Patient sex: M
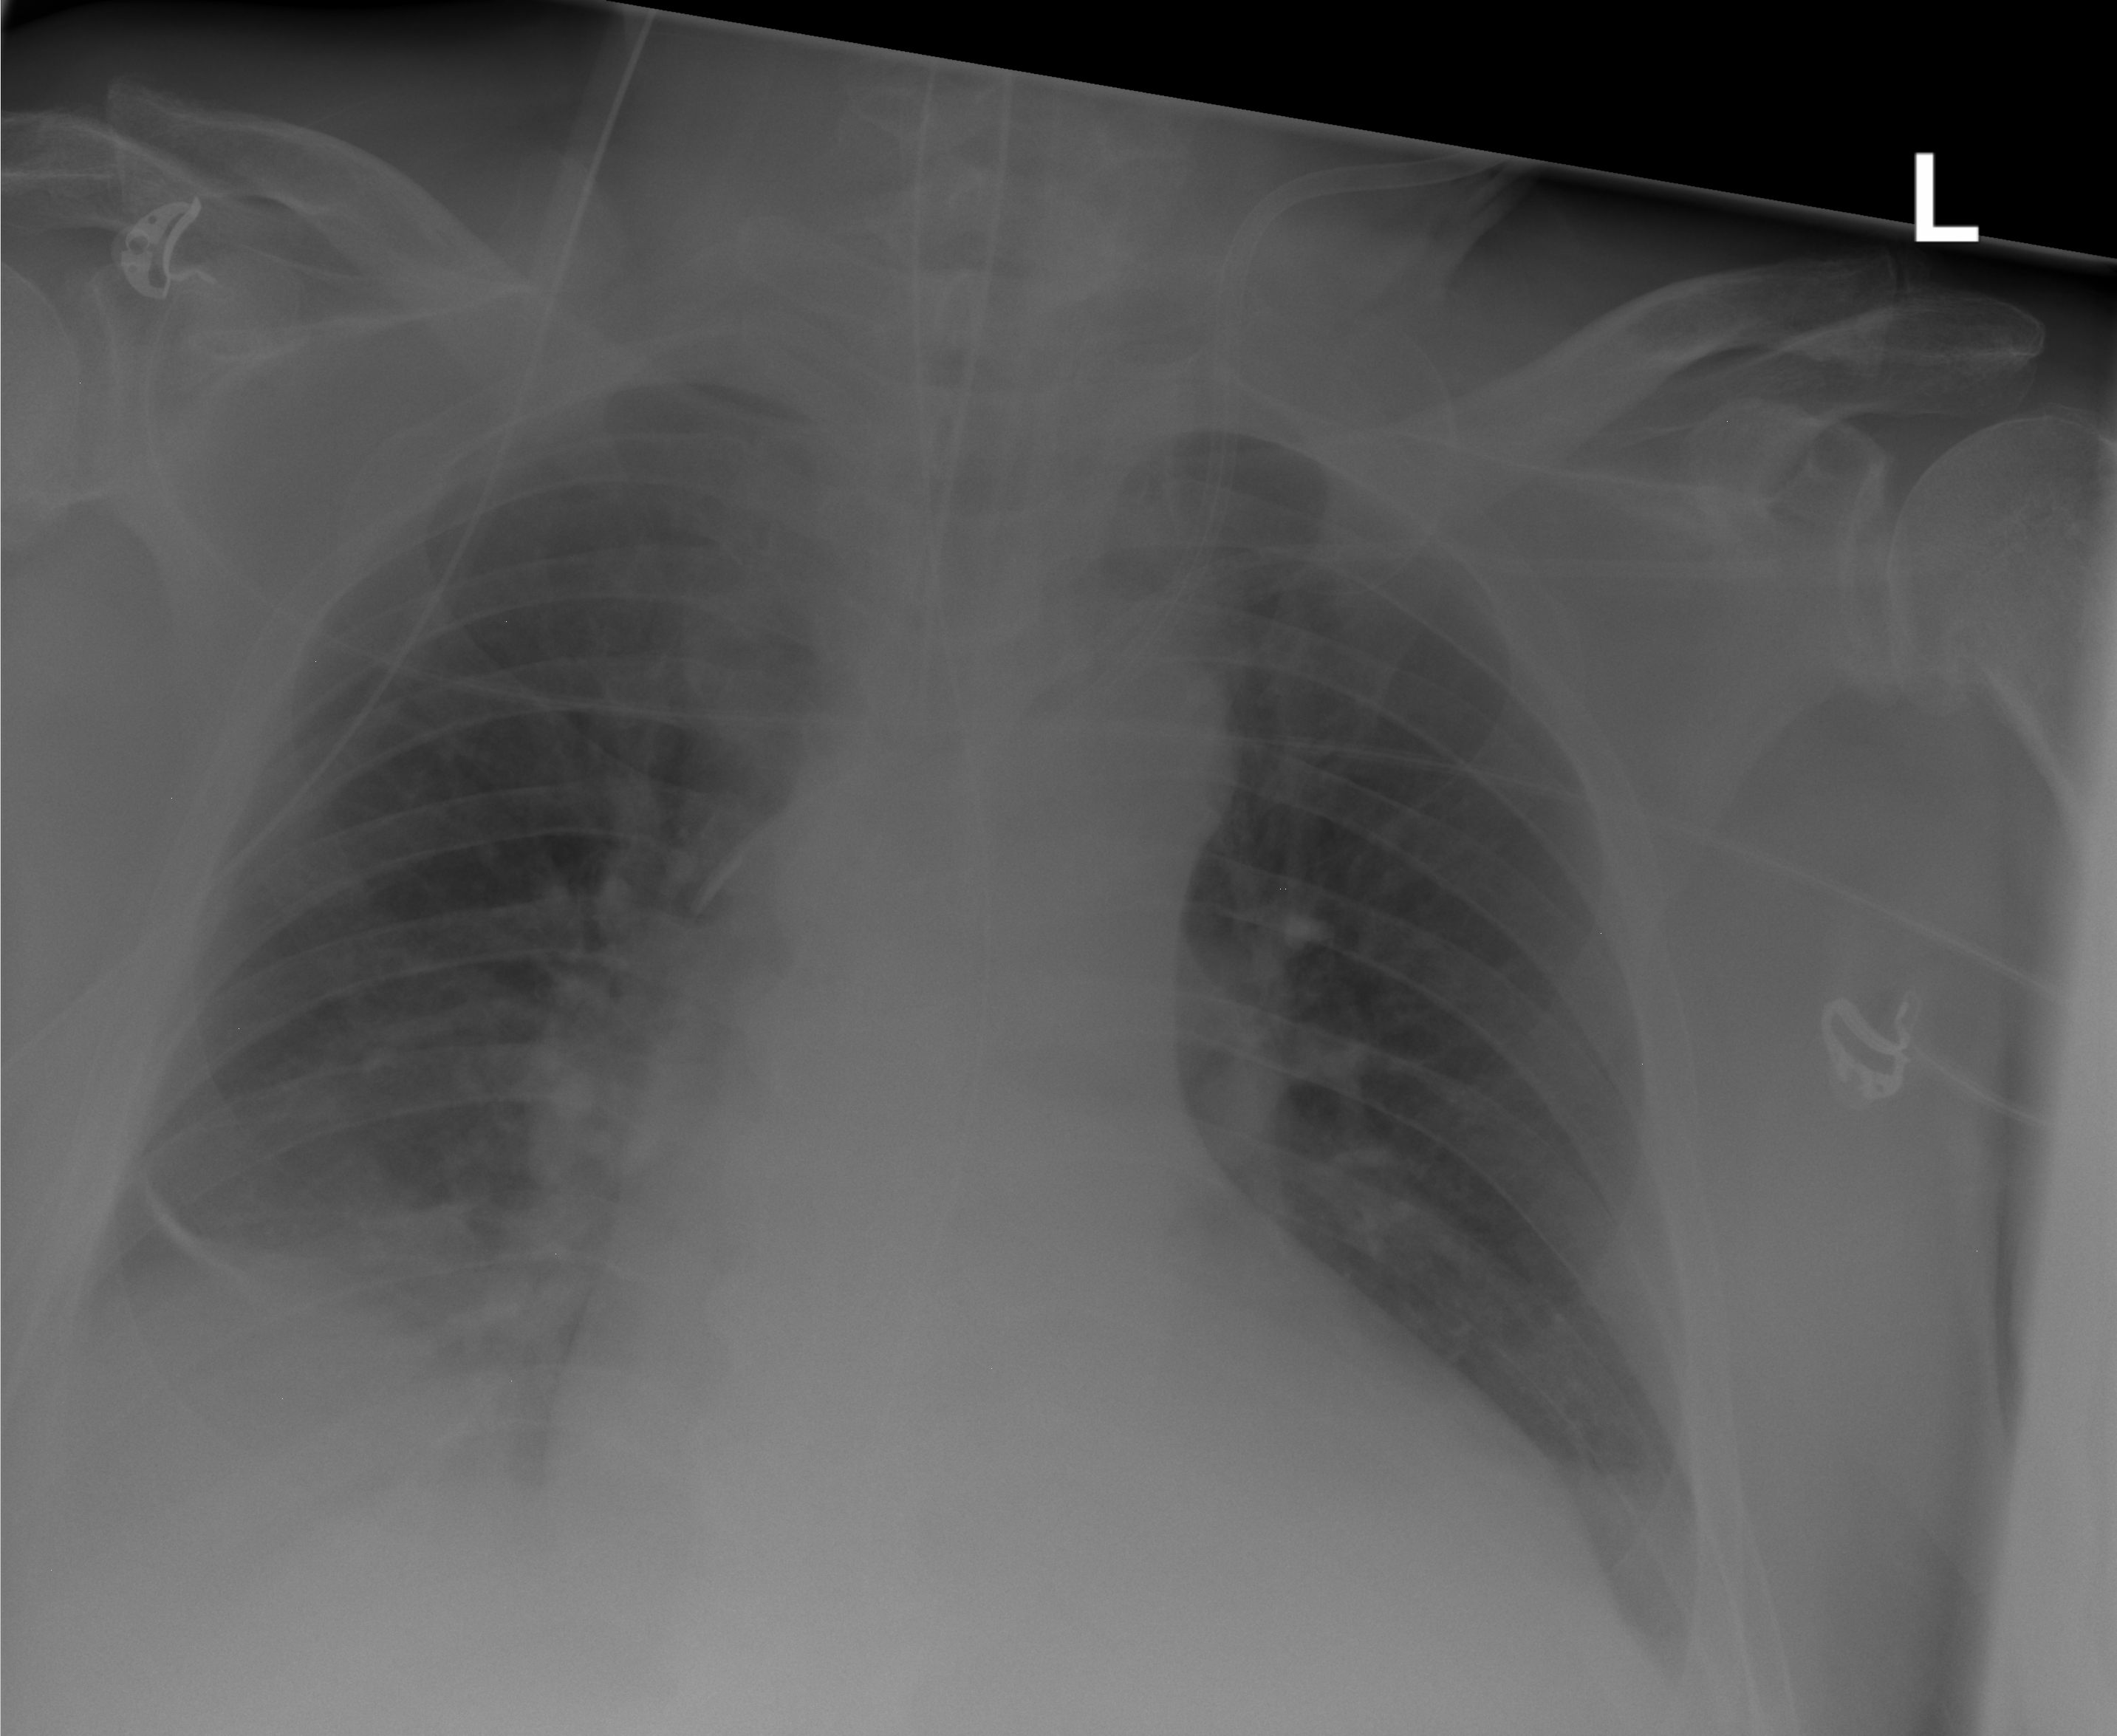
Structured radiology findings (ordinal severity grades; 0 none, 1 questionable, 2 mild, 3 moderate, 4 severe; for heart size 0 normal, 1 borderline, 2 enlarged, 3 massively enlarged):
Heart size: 2
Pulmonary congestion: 0
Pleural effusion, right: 1
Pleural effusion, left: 2
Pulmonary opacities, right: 0
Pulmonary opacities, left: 0
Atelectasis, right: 2
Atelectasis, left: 2